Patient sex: F
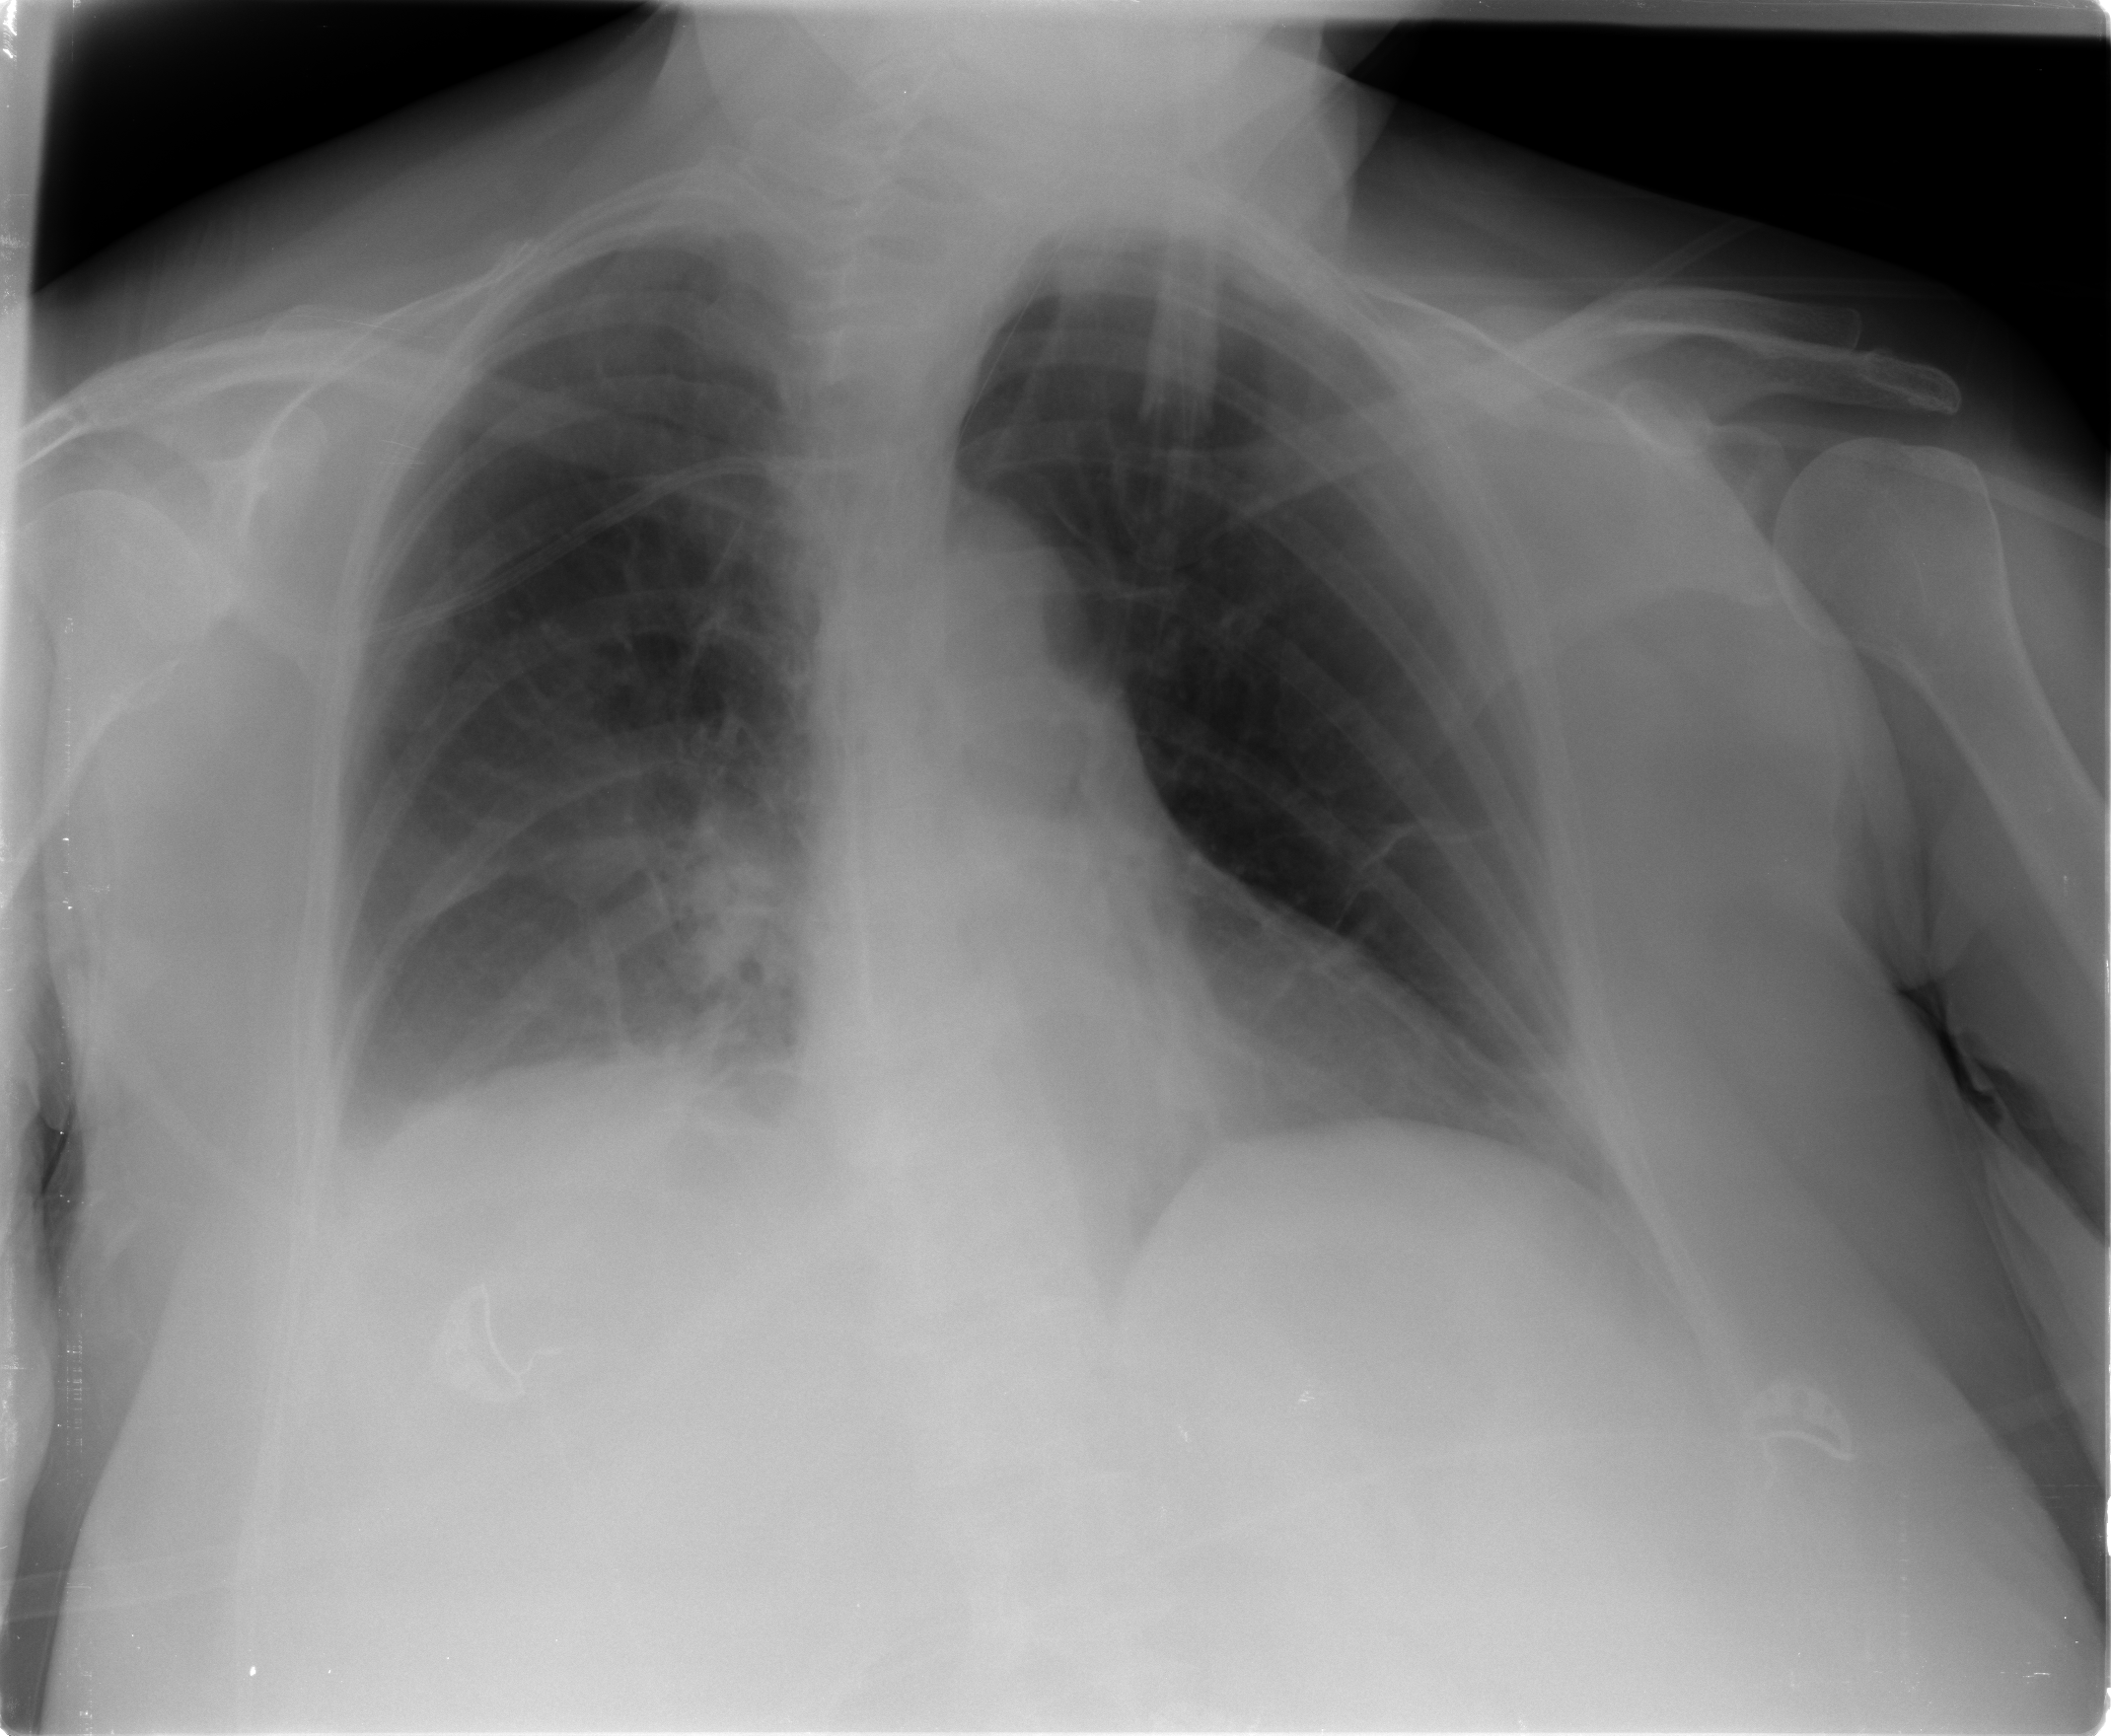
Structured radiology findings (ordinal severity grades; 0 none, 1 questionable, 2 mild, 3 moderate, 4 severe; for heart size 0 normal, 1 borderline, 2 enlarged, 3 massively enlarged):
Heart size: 0
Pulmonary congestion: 2
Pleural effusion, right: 2
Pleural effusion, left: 0
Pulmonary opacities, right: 2
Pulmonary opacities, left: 0
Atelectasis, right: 2
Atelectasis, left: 2